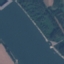
Land use / land cover: River